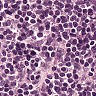
Metastatic tissue present: no